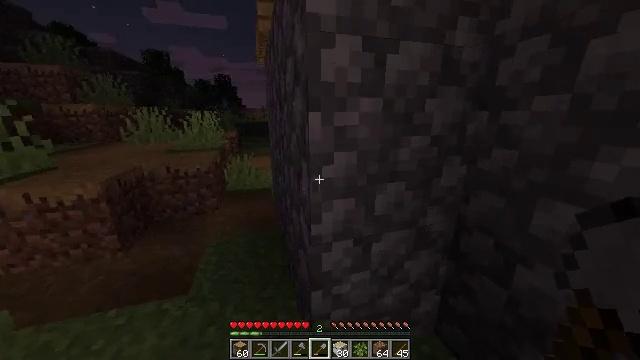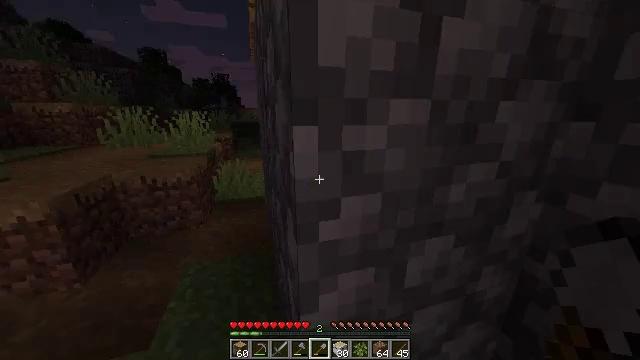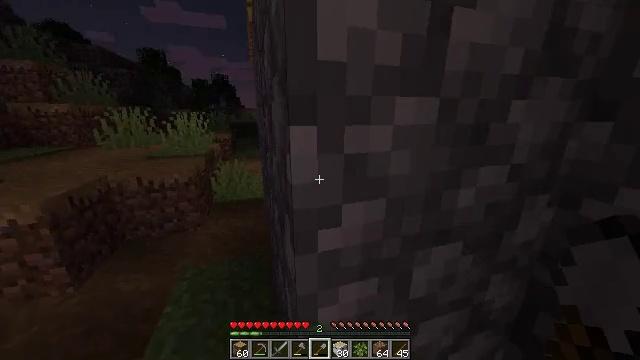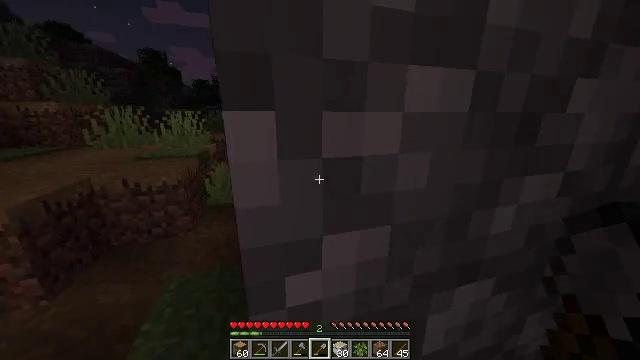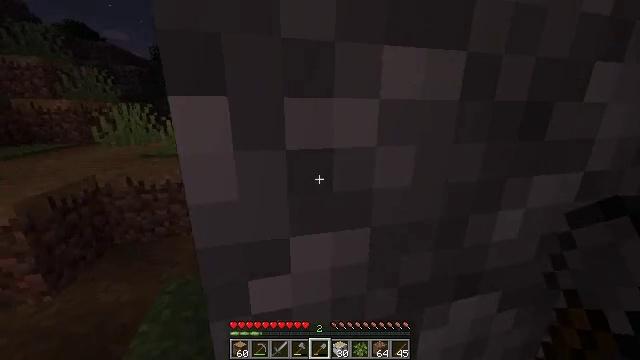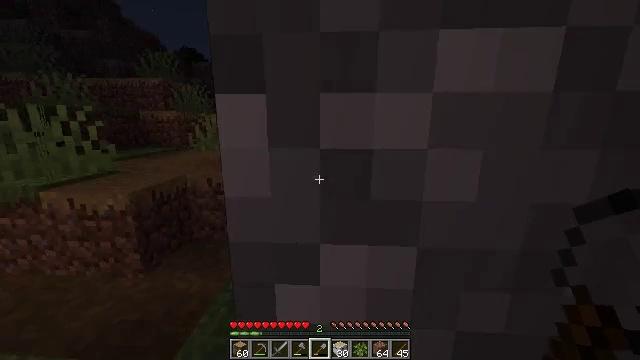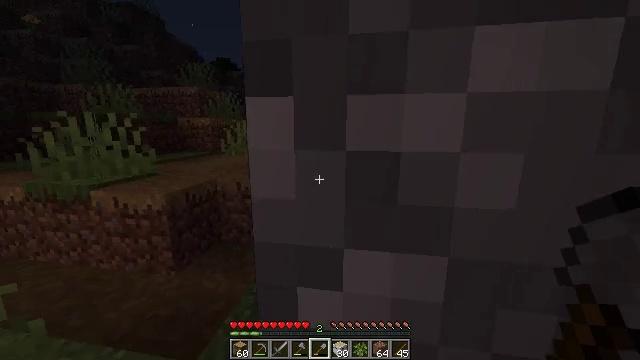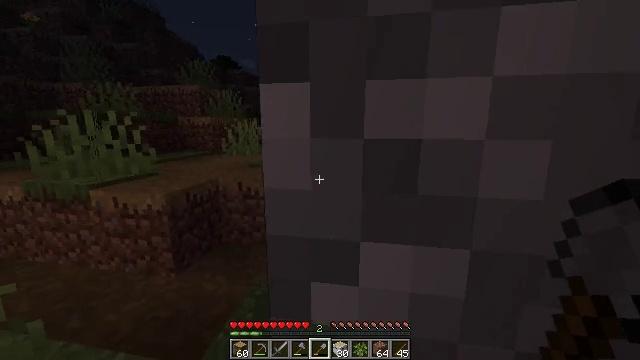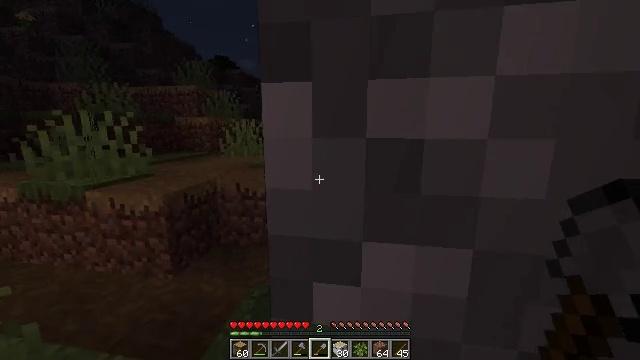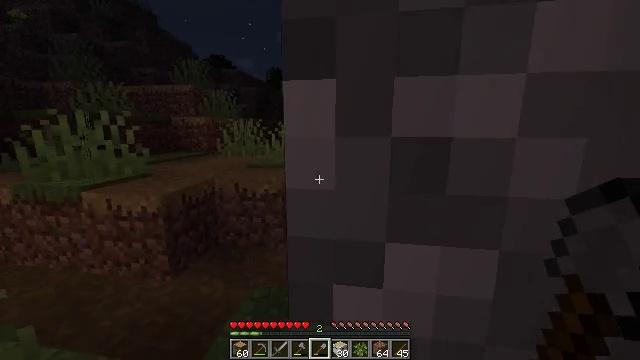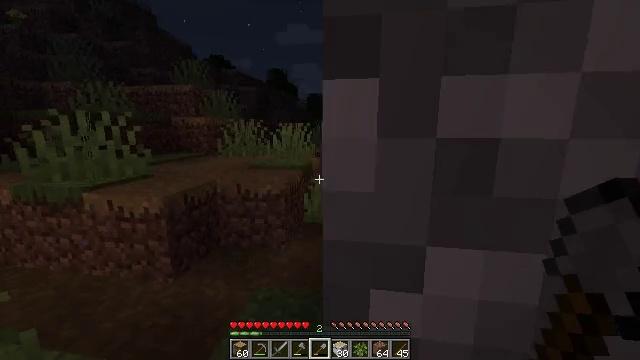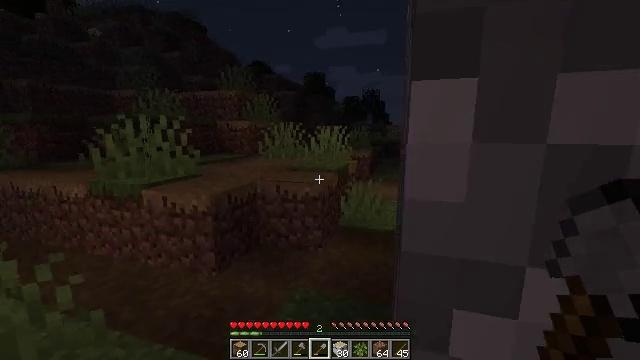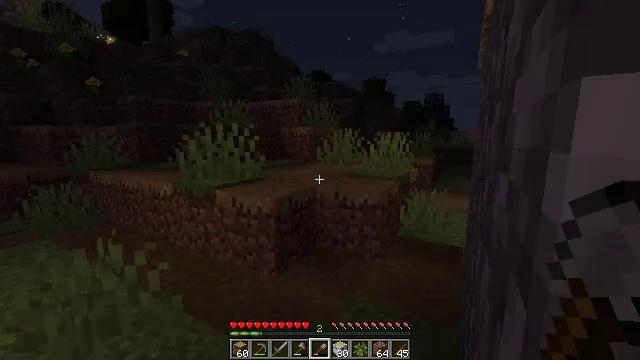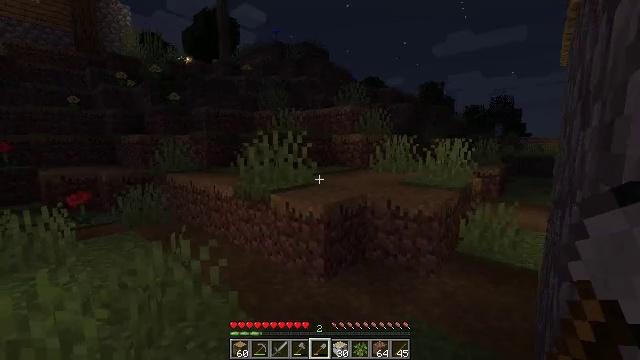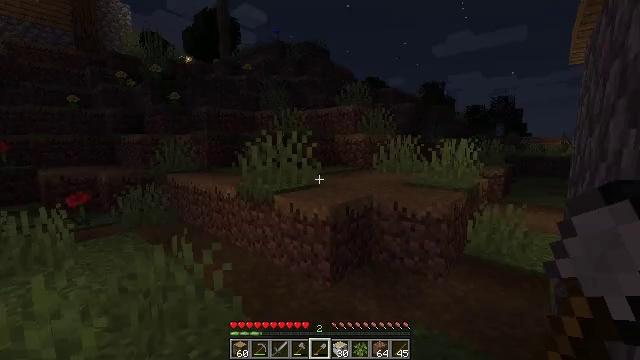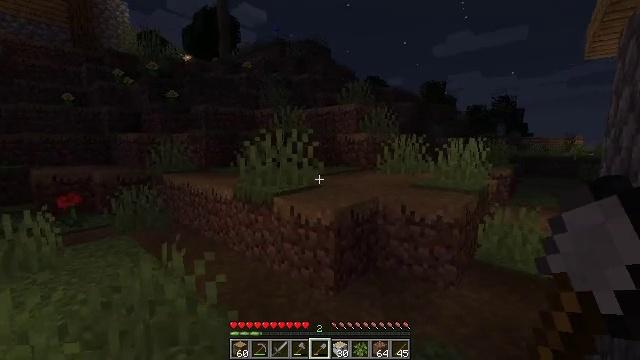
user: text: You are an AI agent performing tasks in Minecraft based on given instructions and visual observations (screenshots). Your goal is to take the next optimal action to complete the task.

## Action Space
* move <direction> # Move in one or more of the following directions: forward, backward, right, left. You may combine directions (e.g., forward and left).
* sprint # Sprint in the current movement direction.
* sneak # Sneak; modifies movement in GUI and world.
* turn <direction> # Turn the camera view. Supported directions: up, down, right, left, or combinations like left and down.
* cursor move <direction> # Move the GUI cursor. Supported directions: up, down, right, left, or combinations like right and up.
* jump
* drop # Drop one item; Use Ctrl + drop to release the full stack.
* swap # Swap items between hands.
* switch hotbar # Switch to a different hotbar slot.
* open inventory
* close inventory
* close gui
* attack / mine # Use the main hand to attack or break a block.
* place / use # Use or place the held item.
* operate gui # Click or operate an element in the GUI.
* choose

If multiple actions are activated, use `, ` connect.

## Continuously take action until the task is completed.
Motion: motion action
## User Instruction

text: Destroy the yellow bed to recycle it.
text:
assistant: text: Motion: move forward, sprint
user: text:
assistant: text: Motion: move forward, sprint
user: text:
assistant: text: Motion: move forward, sprint
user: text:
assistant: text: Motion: move forward, sprint, turn left
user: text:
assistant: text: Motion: move forward, sprint, turn left and up
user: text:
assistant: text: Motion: move forward, sprint, turn left and up
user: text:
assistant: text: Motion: move forward, sprint
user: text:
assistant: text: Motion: move forward, sprint
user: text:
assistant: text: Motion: move forward, sprint
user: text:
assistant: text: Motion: move forward, sprint
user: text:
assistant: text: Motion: move forward, sprint, turn left
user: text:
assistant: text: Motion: move forward, sprint, turn left and up
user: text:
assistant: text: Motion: move forward, sprint, turn left and up
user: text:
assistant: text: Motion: move forward, sprint
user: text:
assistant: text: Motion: move forward, sprint
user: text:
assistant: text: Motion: move forward, sprint
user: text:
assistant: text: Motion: move forward, sprint, turn right and up
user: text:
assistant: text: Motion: move forward, sprint, turn right
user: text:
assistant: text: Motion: move forward, sprint, turn right
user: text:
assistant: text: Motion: move forward, sprint, turn right
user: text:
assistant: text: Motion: move forward, sprint, turn right
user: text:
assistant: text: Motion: move forward, sprint, turn right and down
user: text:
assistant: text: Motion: move forward, sprint, turn right
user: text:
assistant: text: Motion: move forward, sprint, turn right
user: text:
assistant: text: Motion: move forward, sprint, turn right
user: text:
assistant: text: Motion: move forward, sprint
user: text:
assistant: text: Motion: move forward, sprint, turn right
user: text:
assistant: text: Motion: move forward, sprint
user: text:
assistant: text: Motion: move forward, sprint, turn right
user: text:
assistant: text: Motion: move forward, sprint, turn right